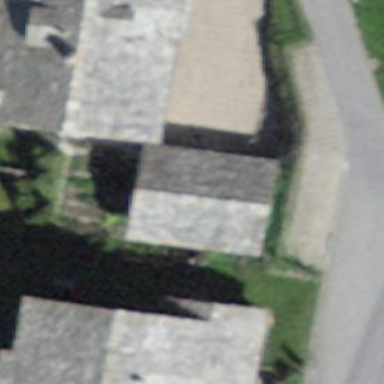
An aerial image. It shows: Group of garages.